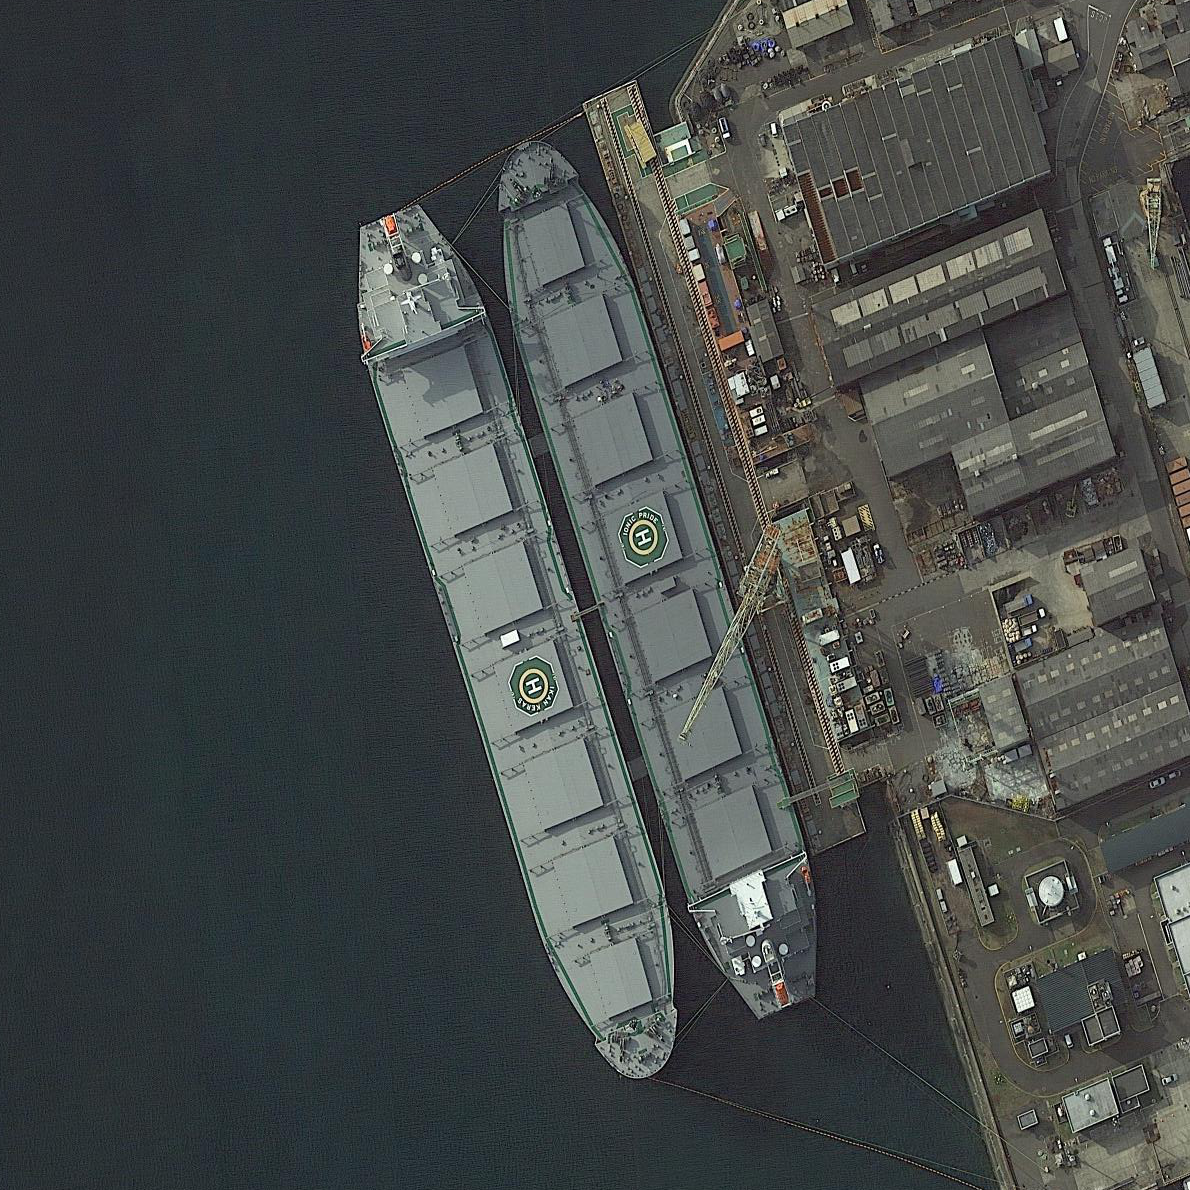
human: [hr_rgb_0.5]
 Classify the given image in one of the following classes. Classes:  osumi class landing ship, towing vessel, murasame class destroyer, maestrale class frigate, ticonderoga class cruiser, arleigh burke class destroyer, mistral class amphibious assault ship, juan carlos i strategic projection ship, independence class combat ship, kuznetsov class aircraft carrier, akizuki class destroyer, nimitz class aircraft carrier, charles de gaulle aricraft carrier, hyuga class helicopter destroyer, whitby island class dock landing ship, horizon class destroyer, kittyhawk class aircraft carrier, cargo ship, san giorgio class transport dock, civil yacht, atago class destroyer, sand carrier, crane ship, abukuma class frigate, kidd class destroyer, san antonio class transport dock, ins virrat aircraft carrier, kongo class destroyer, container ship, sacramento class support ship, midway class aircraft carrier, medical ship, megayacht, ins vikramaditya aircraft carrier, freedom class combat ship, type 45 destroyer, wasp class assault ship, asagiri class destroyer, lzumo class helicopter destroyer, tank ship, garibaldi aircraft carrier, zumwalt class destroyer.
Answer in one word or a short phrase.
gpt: Cargo ship